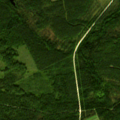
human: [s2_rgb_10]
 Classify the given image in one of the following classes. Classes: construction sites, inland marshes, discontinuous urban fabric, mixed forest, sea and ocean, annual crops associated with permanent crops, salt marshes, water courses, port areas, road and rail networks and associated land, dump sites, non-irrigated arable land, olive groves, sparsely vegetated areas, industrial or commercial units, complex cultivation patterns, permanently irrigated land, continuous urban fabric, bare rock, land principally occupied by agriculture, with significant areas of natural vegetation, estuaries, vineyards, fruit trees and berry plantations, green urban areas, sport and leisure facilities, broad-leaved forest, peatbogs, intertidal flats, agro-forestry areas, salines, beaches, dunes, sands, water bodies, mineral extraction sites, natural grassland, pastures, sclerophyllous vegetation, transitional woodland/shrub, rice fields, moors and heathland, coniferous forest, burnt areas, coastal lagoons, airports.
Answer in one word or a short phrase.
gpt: coniferous forest, transitional woodland/shrub, water bodies